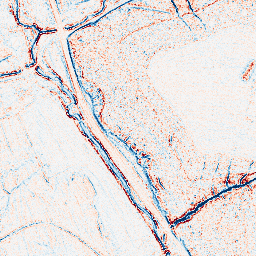
Category: edge_preserving
Decomposition family: bilateral
Decomposition parameters: d: 5
sigma_color: 100
sigma_space: 50
Upsampling method: sinc_hamming
Upsampling parameters: scale: 8
kernel_size: 16
Upsampling scale: 8